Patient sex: M
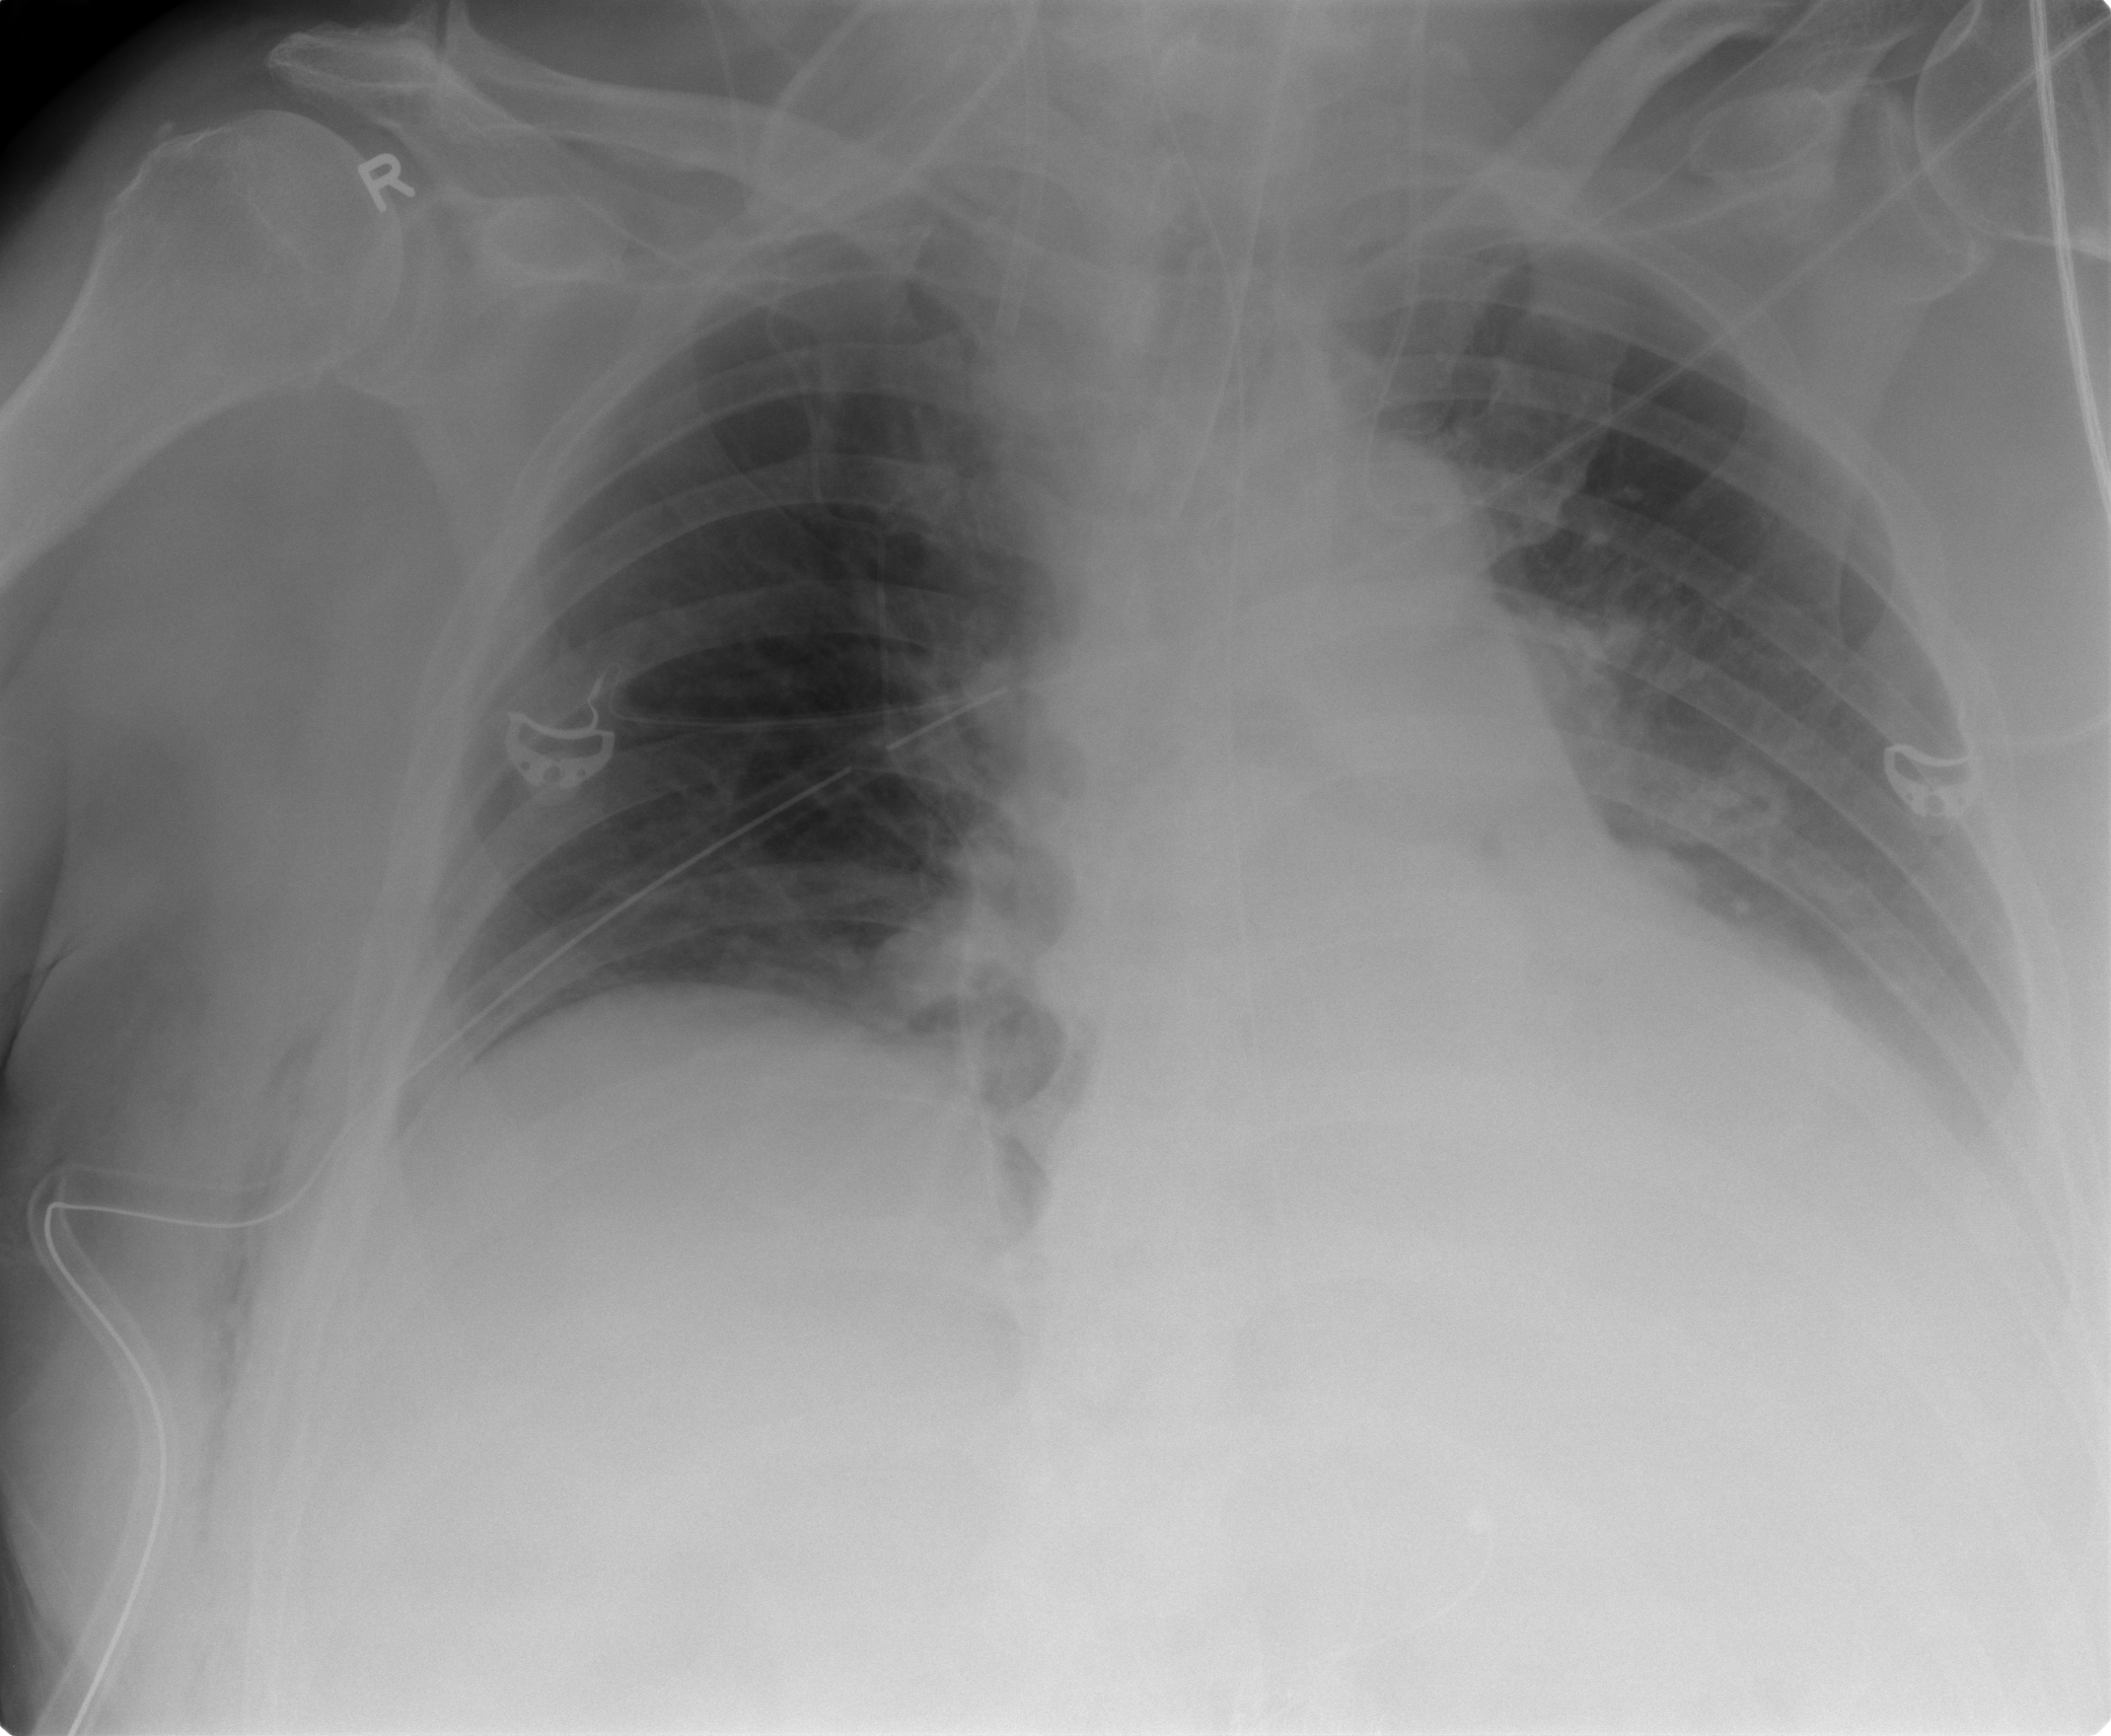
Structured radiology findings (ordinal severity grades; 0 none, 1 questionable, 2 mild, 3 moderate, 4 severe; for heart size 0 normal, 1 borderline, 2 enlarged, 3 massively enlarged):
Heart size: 2
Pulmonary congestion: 0
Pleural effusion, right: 0
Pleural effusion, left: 2
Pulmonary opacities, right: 0
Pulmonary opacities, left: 0
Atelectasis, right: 2
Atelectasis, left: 2